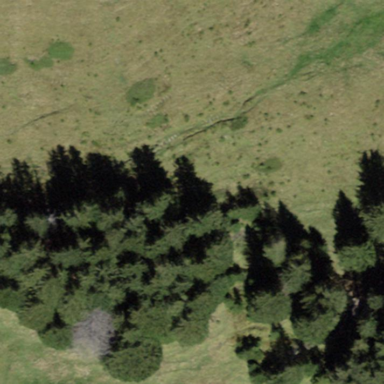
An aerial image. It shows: Forest area.